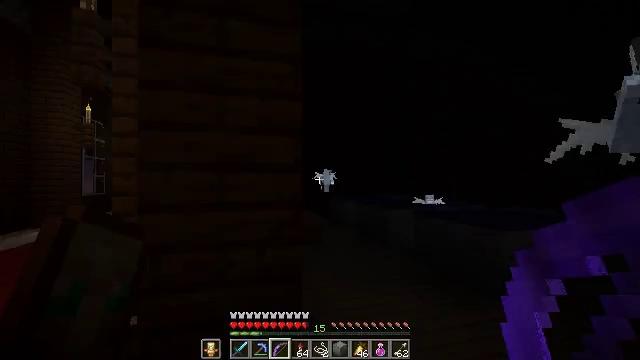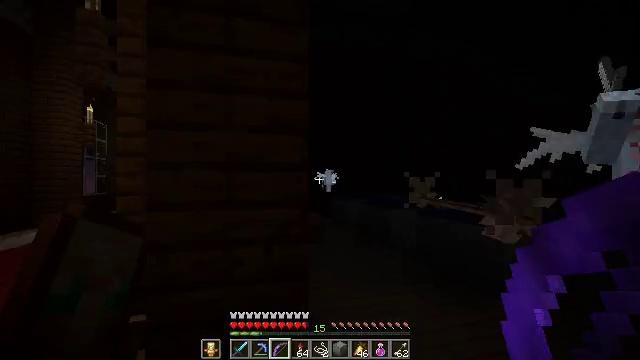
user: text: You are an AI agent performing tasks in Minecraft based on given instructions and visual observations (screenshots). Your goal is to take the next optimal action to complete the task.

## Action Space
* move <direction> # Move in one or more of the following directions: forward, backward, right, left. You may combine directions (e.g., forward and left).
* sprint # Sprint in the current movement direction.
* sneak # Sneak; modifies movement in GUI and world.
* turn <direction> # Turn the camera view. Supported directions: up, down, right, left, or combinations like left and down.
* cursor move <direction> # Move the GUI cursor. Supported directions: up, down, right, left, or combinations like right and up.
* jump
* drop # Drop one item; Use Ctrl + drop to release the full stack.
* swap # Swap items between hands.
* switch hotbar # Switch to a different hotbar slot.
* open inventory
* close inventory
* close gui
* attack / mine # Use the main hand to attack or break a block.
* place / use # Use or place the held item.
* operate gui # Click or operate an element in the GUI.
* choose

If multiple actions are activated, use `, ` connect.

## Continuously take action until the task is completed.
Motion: motion action
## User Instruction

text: Combat the vex.
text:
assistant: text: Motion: no_op
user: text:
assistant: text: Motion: no_op